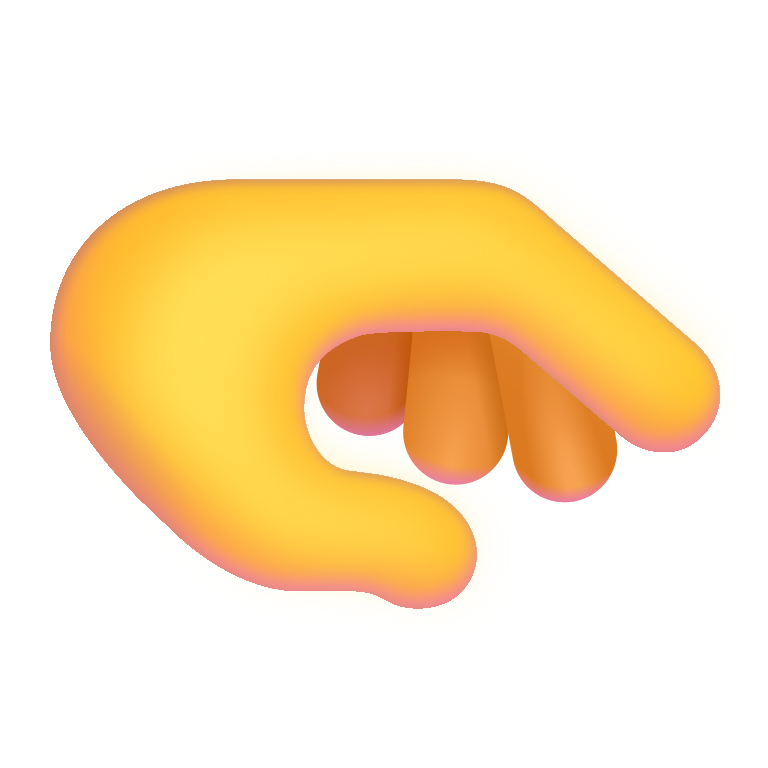
palm down hand color default